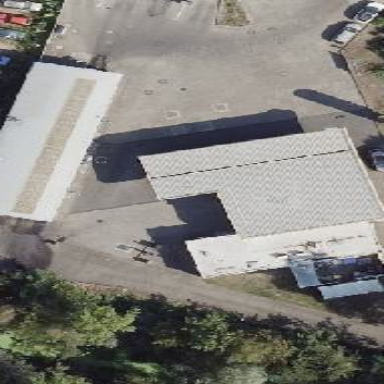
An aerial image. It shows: View of roof of building.